The image shows the envelope spectrum of a rolling-element bearing's vibration signal, with the characteristic fault frequencies (BPFO outer race, BPFI inner race, BSF ball, FTF cage) marked as reference lines. What is the most likely bearing condition (normal, inner_race, outer_race, ball)?
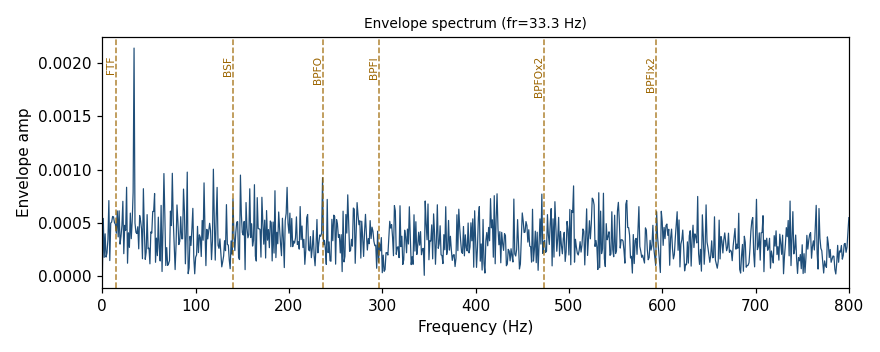
Answer: normal